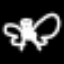
Label: angel